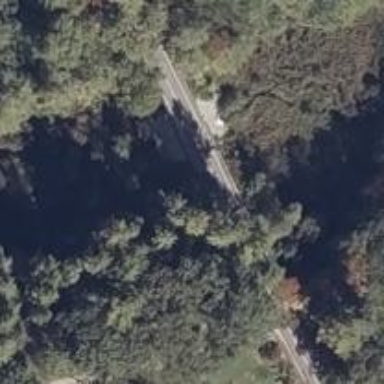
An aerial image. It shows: Culvert tunnel.